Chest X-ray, PA view. Patient: 46 years old, sex M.
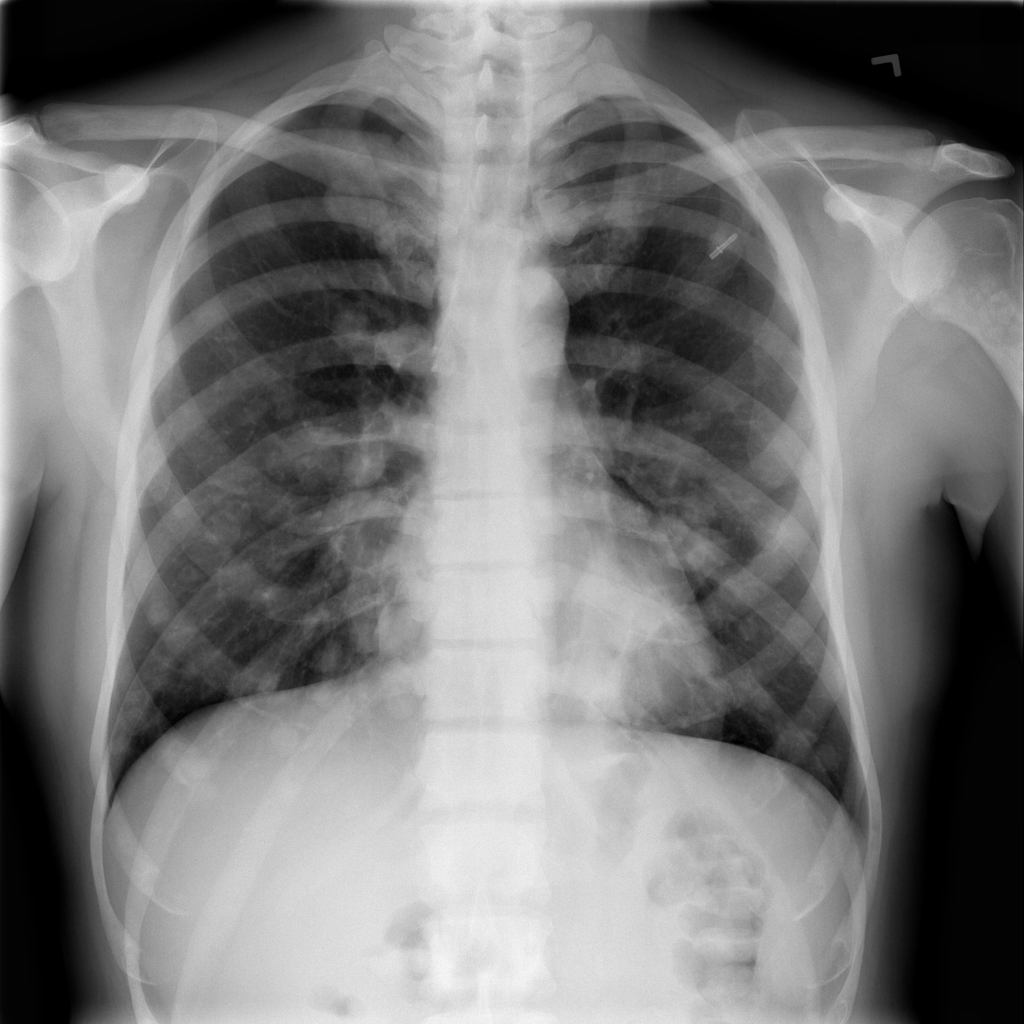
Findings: No Finding